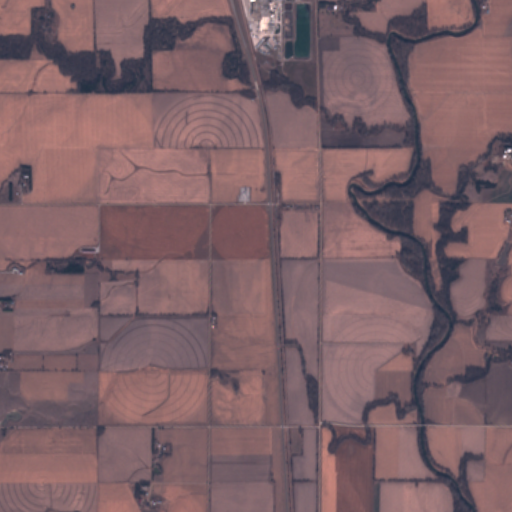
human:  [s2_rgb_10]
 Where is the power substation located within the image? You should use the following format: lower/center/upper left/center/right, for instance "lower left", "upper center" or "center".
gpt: The power substation is located in the center of the image.
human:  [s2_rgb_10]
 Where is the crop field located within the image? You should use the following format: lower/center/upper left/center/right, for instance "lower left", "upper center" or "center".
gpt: There is no crop field in the image.